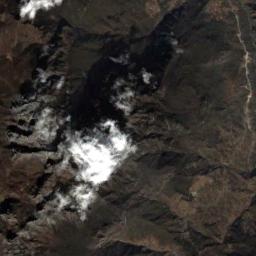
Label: cloud